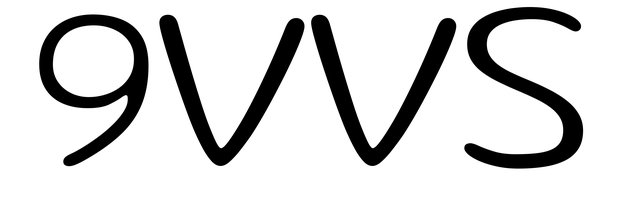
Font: Gluten_ExtraLight